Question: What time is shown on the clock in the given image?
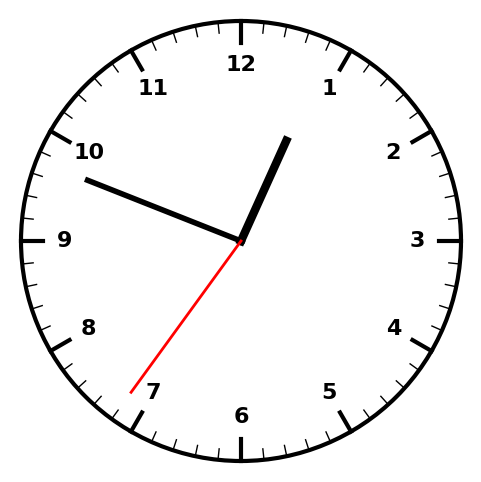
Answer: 12:48:36